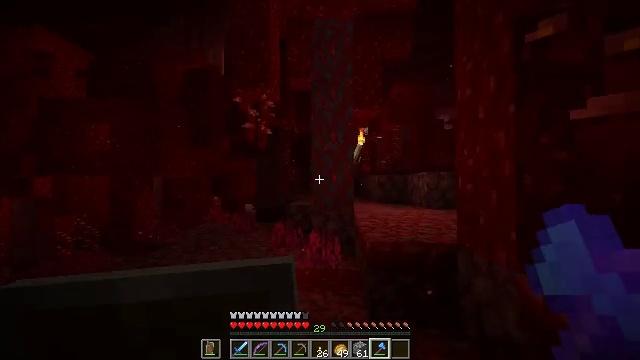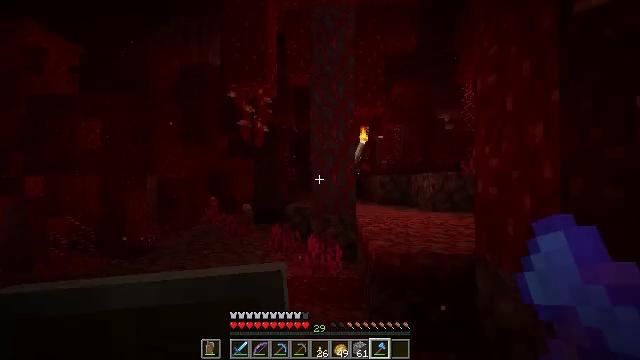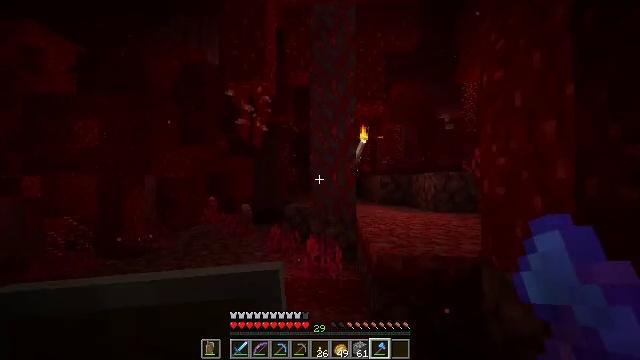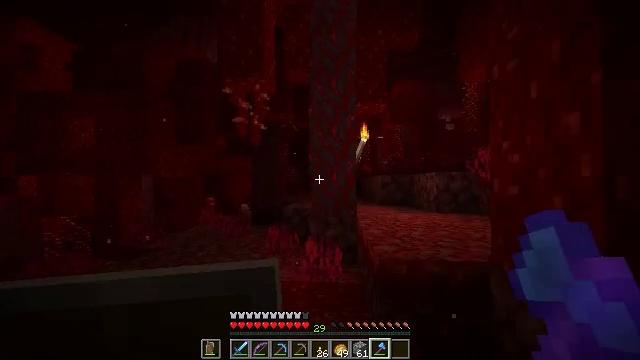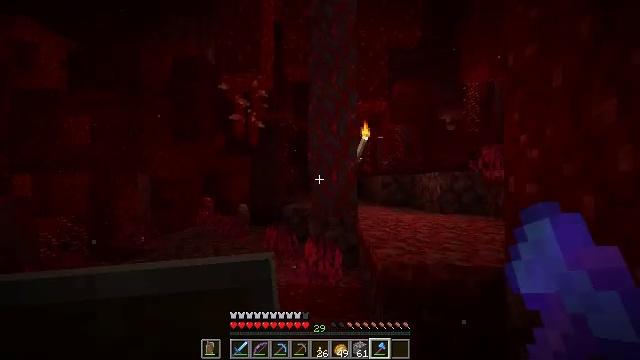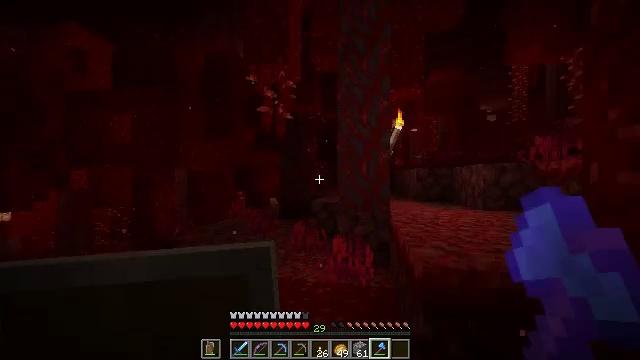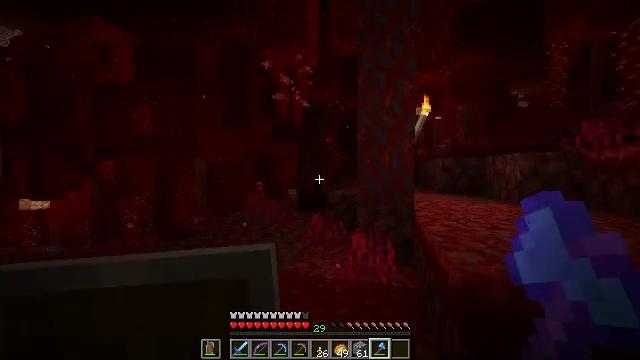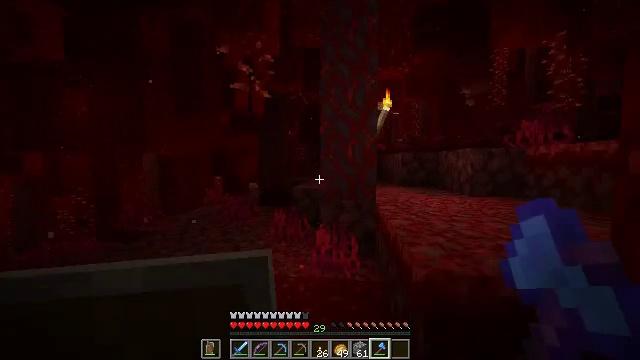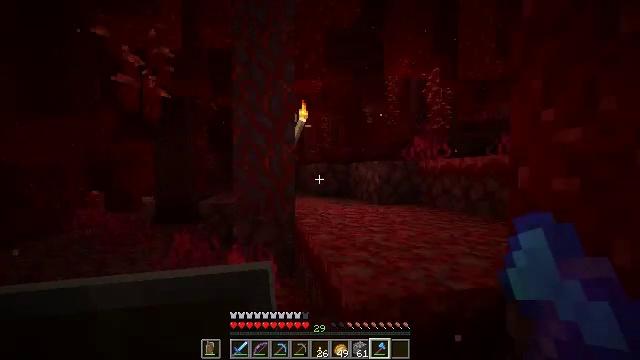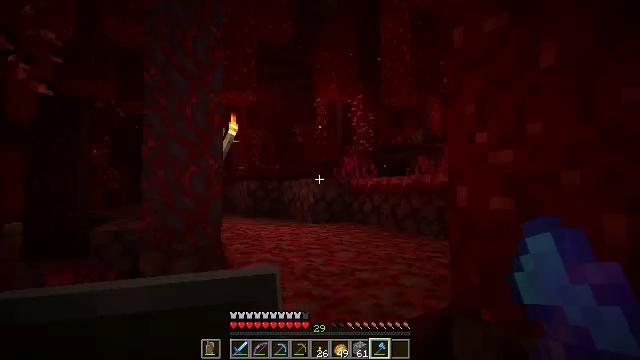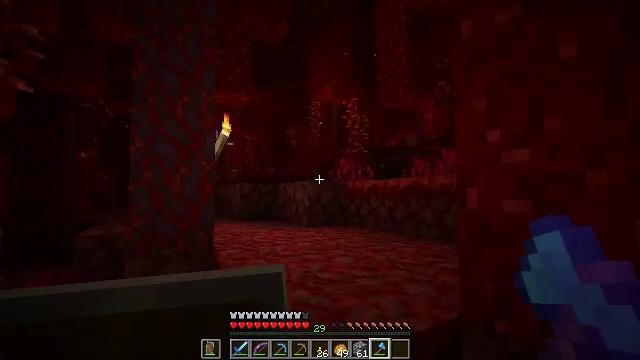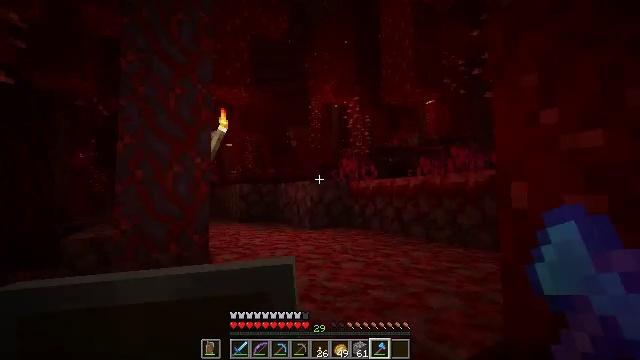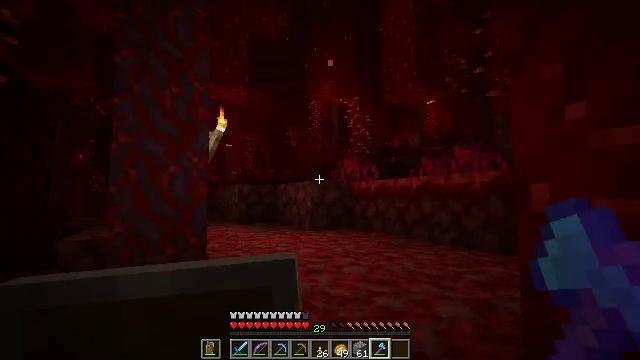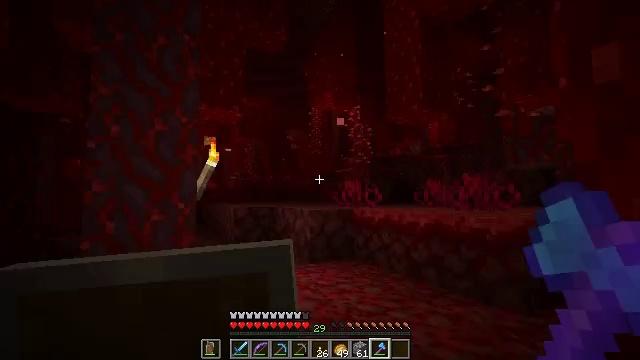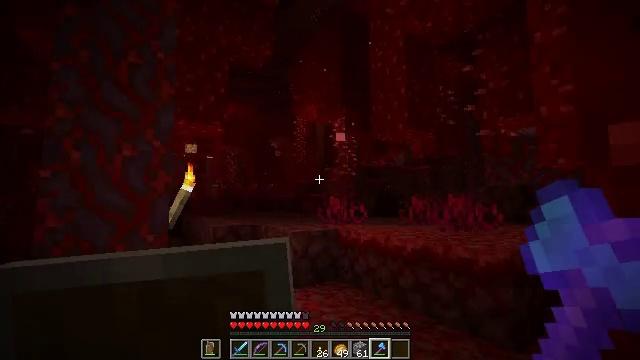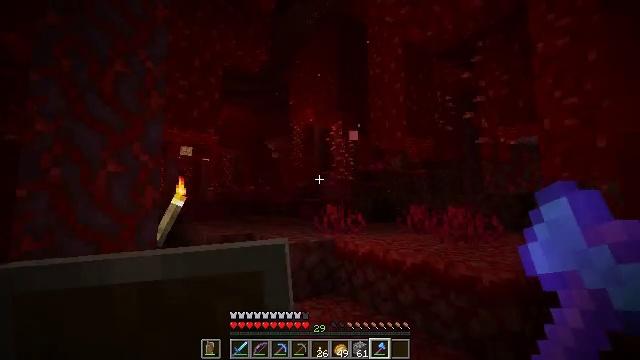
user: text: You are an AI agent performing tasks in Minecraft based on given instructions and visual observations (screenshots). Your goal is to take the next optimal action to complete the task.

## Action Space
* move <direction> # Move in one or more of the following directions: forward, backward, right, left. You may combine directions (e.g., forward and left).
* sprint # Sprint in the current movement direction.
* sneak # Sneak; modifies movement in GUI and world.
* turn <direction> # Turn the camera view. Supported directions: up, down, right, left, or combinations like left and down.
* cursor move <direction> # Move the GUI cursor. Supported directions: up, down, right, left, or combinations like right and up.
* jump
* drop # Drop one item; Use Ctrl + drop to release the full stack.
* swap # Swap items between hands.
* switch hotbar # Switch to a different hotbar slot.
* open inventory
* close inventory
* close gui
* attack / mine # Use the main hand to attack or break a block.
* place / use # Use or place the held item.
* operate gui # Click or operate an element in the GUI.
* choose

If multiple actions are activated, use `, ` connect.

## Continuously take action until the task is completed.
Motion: motion action
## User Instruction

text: Harvest crimson stem blocks.
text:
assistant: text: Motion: move forward
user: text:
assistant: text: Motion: move forward
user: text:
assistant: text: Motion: move forward
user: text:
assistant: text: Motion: move forward
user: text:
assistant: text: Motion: move forward, turn left and down
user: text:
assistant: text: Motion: move forward, turn left and down
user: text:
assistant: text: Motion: move forward, turn right and down
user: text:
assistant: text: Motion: move forward, turn right and up
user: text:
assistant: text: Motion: move forward, turn right and up
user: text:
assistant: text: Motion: move forward, turn right
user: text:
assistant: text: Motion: move forward
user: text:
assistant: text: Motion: move forward, jump
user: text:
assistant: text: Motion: move forward, jump
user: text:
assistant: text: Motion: move forward, turn right and up, jump
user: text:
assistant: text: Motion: move forward
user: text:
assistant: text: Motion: move forward
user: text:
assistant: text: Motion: move forward, turn right
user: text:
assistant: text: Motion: move forward, turn right
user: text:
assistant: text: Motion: move forward, turn right
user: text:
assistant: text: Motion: move forward
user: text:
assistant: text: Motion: move forward, turn right
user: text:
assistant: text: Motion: move forward, turn right and down
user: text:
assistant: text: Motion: move forward, turn right
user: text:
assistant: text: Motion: move forward, turn right and up
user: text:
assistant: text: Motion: move forward
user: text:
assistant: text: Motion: move forward
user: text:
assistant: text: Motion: move forward, turn right
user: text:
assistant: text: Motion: move forward, turn right, jump
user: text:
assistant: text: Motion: move forward, jump
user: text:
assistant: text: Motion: move forward, jump